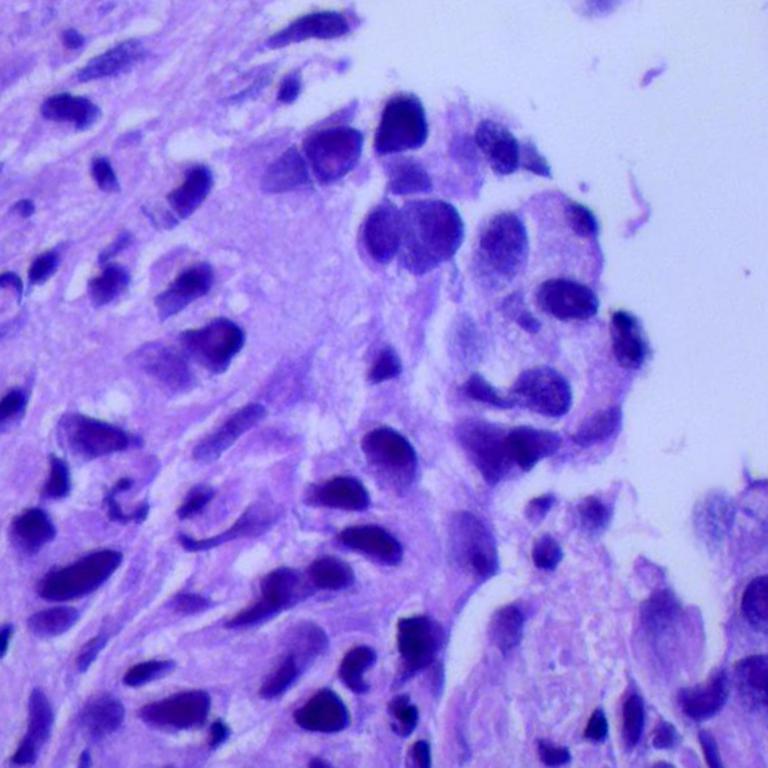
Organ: lung
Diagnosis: adenocarcinomas